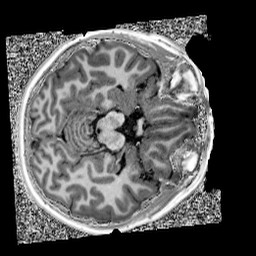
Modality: UNIT1
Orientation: axial
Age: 10
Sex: male
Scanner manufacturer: siemens
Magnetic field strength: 3 T
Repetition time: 4 s
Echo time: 0.00303 s